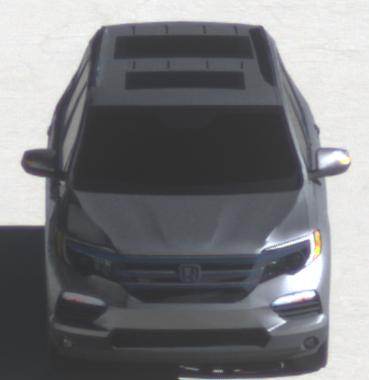
Make: Honda
Model: Pilot
Detailed model: 3
Model produced from: 2015
Model produced until: 2022
Doors: 5
Color: gray
Road condition: dry road
Daytime: morning or afternoon
Contrast: high contrast